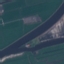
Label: River